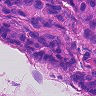
Metastatic tissue present: yes